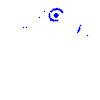
Particle: electron